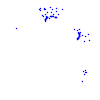
Particle: kaon